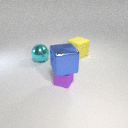
large blue metal cube above small purple metal cube